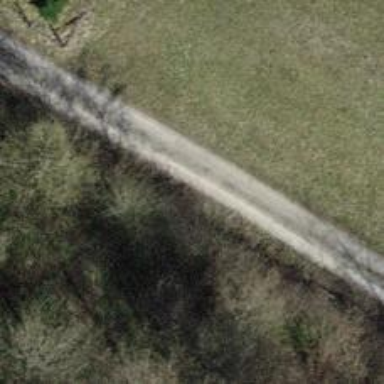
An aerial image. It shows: Gravel track with agricultural vehicles. The track is graded as grade2 and is used for agricultural purposes.